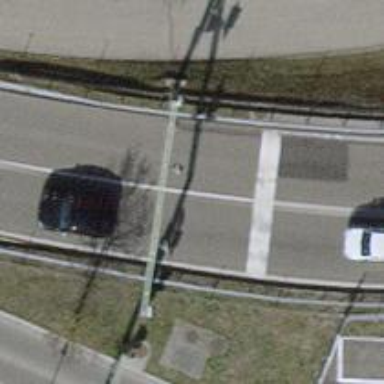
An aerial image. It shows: Road with traffic signals.